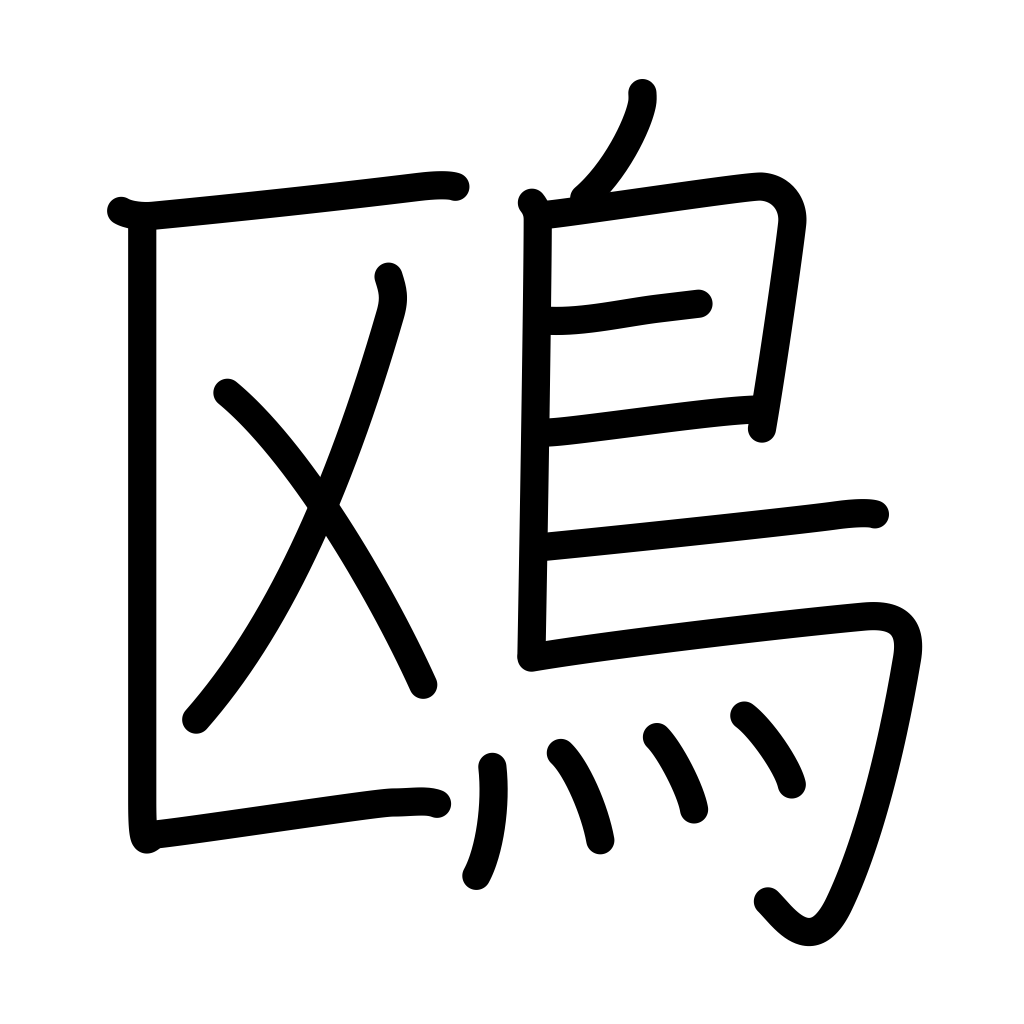
Meaning: seagull